I will show an image sequence of human cooking. I have annotated the images with numbered circles. Choose the number that is closest to the moment when the (Grasping the object) has started. You are a five-time world champion in this game. Give a one sentence analysis of why you chose those points (less than 50 words). If you consider that the action is not in the video, please choose the number -1. Provide your answer at the end in a json file of this format: {"points": []}
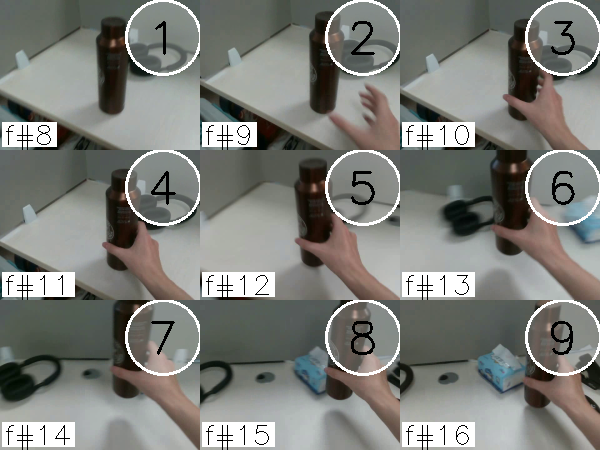
Frame 4 shows the clearest moment of hand-object contact.
{"points": [4]}